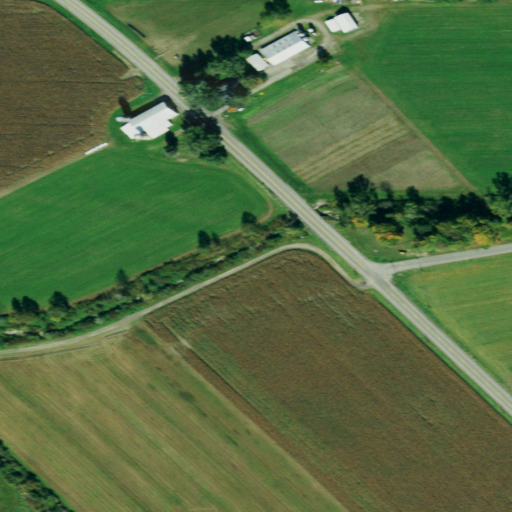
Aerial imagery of valley in New York named Gowan Hollow containing cultivated crops, pasture, low intensity development, medium intensity development, open development, high intensity development, and deciduous forest